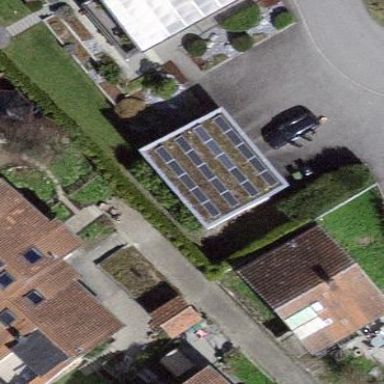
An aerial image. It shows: Garage.